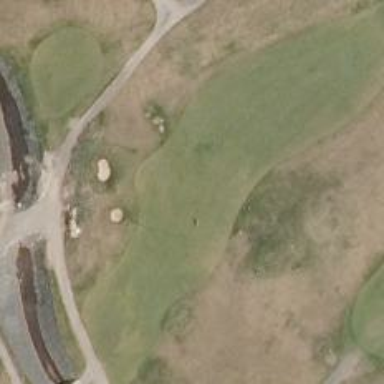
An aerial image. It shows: Golf hole.